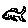
Label: fish